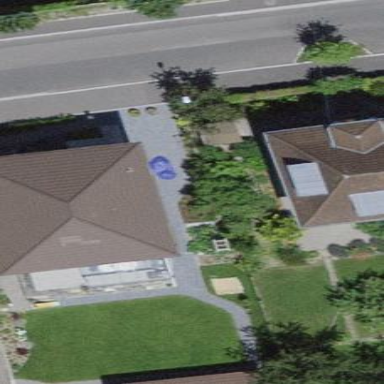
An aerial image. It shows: House with hipped roof.